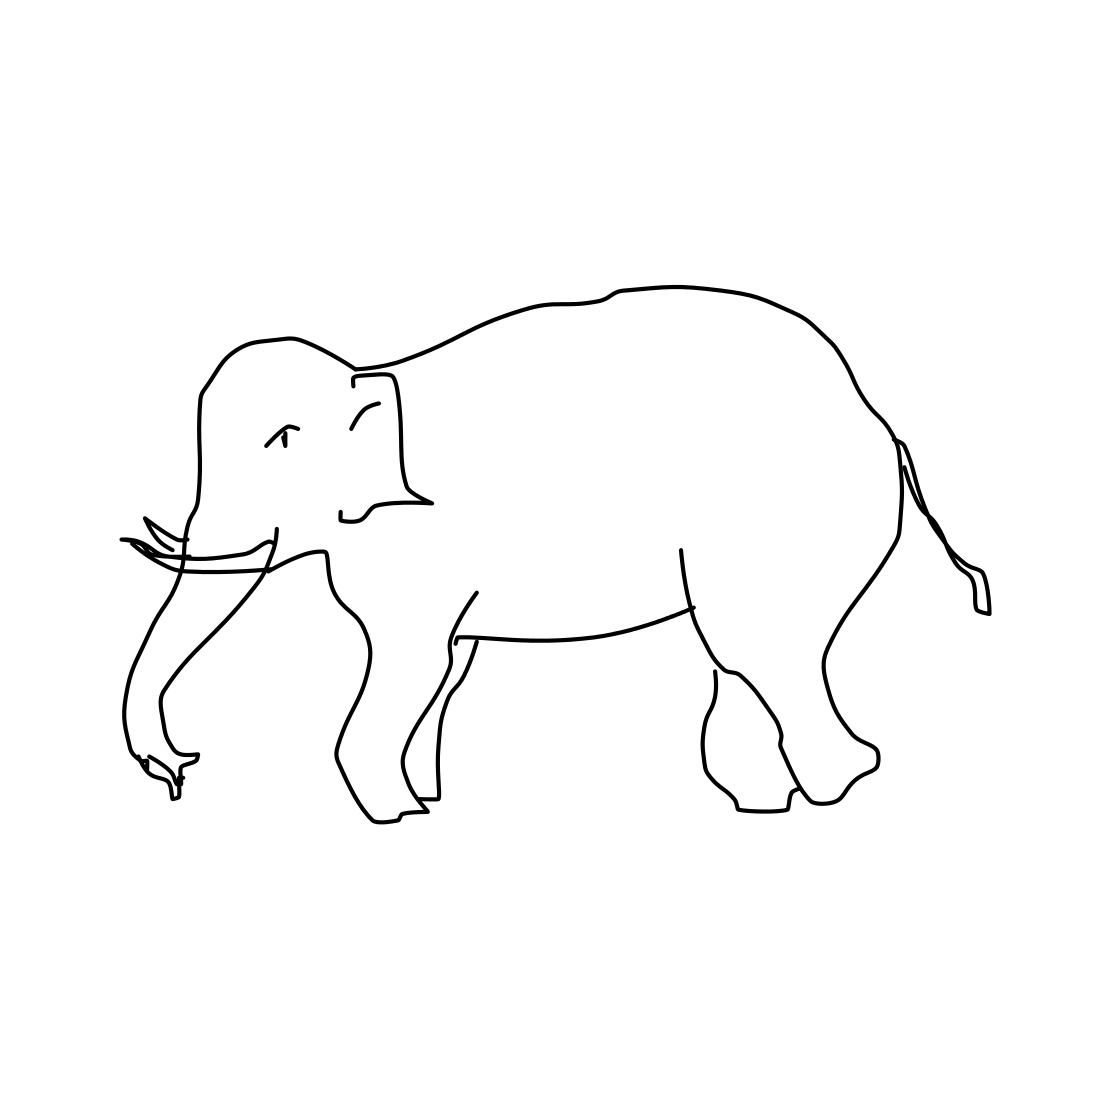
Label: elephant